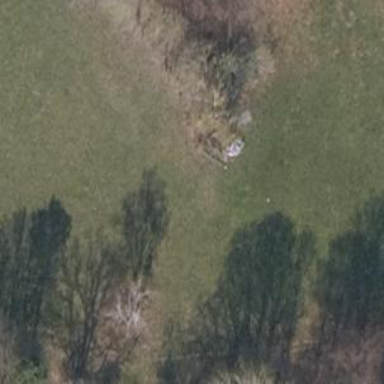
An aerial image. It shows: Hunting stand.